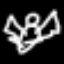
Label: angel